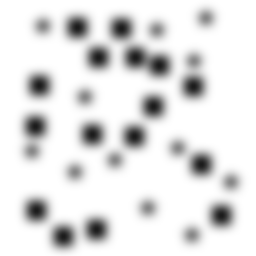
Squares: 16
Triangles: 0
Stars: 12
Total shapes: 28